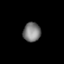
Tissue: lung
Cell type: Others
Senescence score: 0.2036
Nuclear area (px): 329
Mean DAPI intensity: 125.581